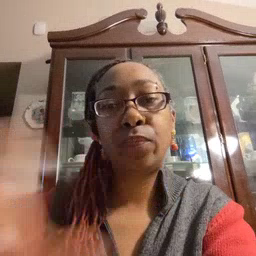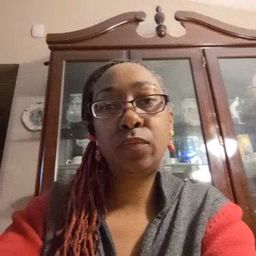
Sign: orange